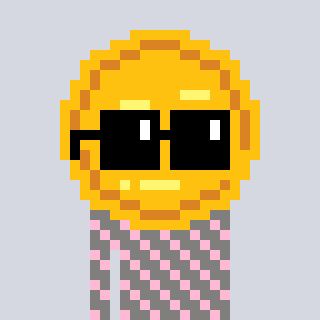
a pixel art character with square black sunglasses, a medal-shaped head and a bluegrey-colored body on a cool background